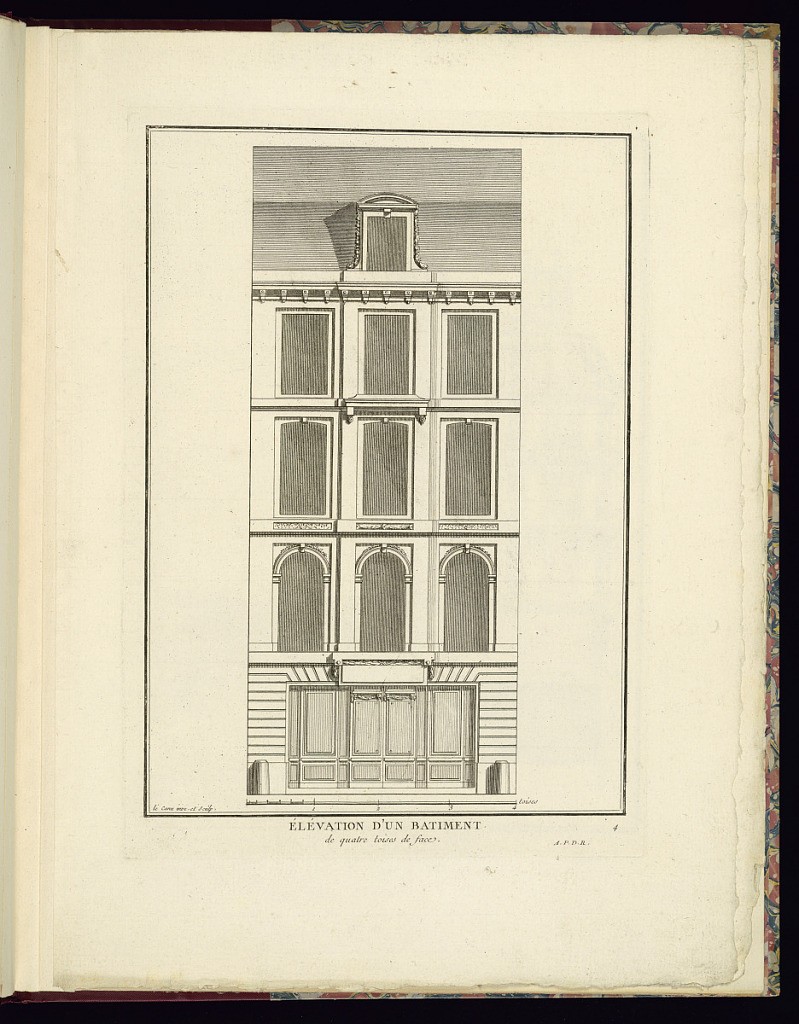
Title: Élévation d’un batiment de quatre toises de face
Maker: A. Le Canu, French, active 1746 – 1768
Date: ca. 1762
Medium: Etching and engraving on paper
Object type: Print
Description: An architectural elevation of a four-storey building. Double-doors on the ground floor with a blank frieze above, probably intended for a shop front. Each storey above has three large windows with a single dormer window in the attic level of the building. The elevation includes a scale of measurement below and the whole is framed in black. The title is lettered below along with the name of the designer and printmaker, plate mark and privilege.